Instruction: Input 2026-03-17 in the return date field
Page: home
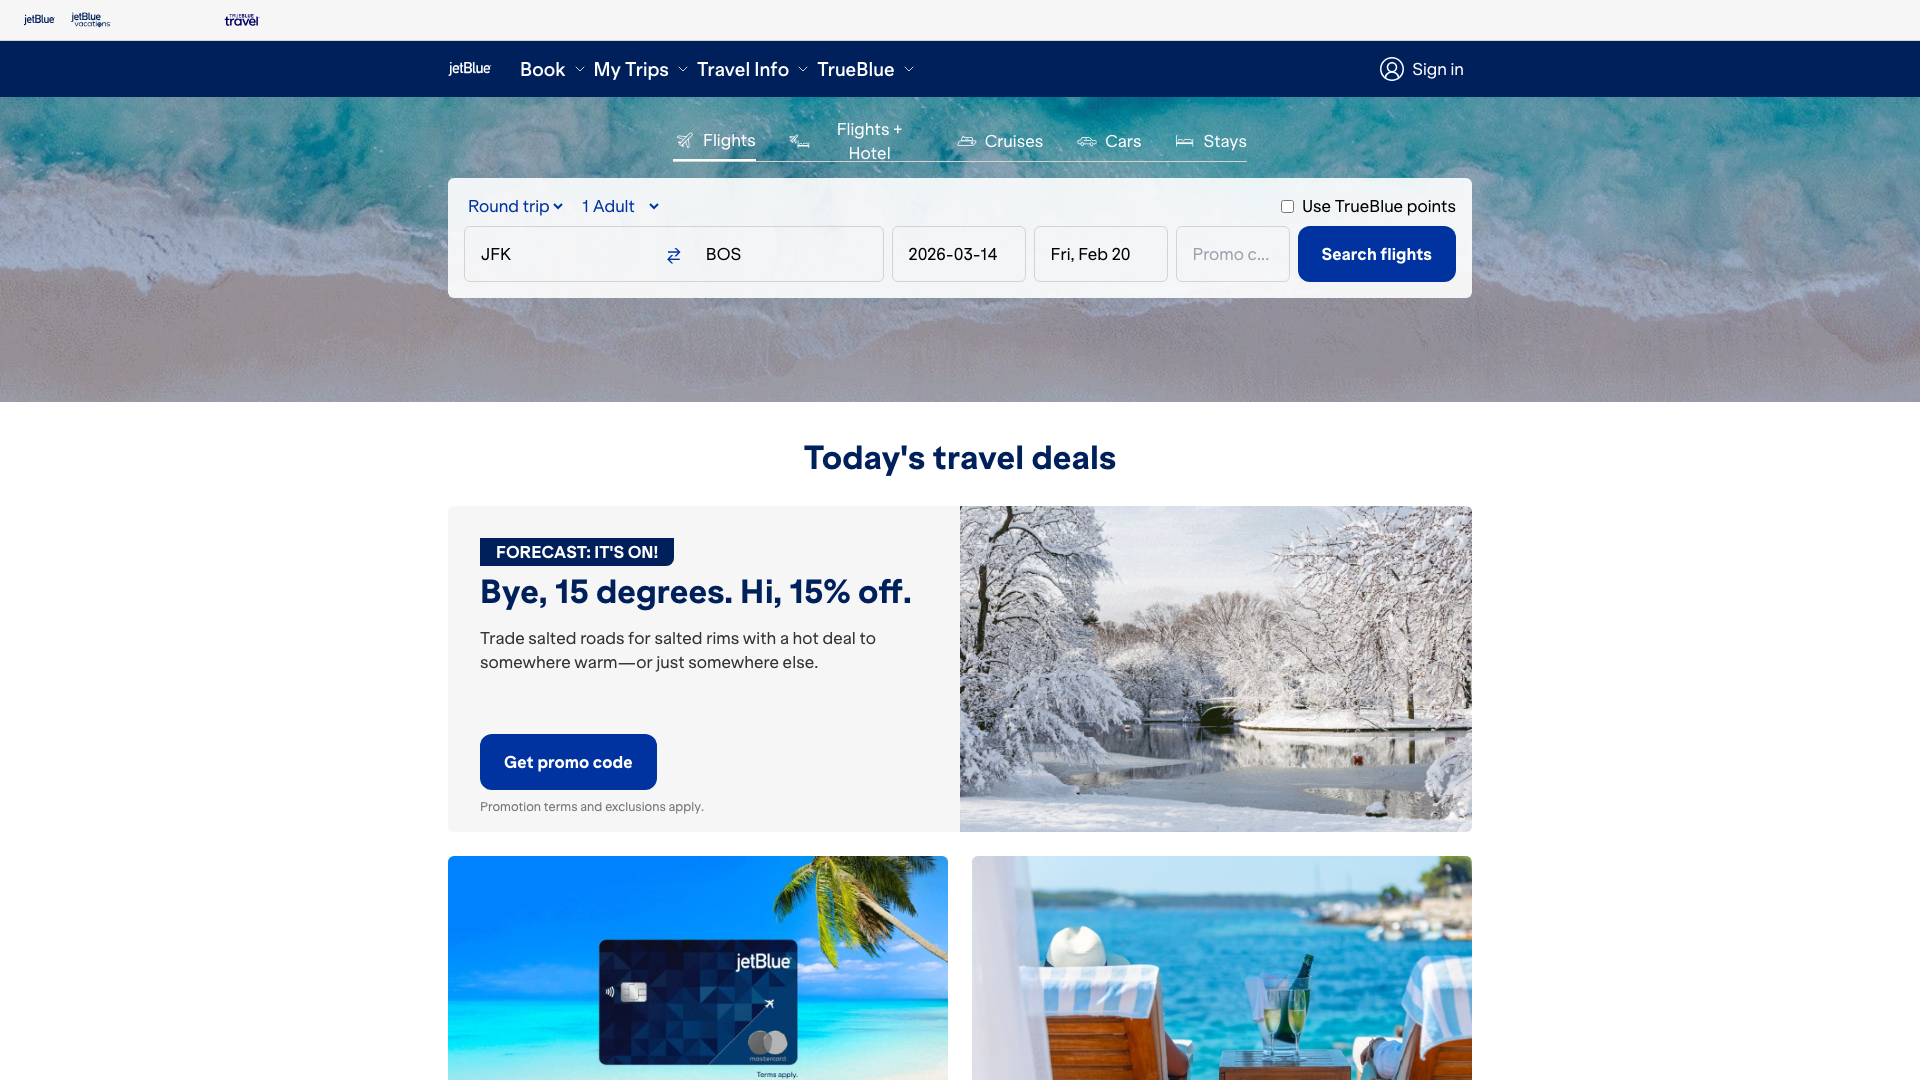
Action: type